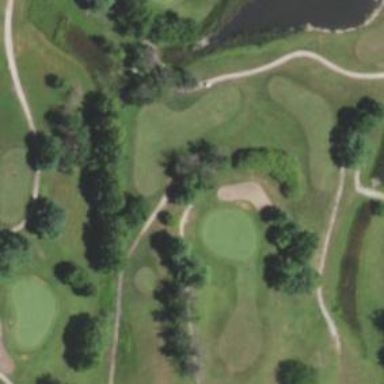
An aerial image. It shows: Golf hole.